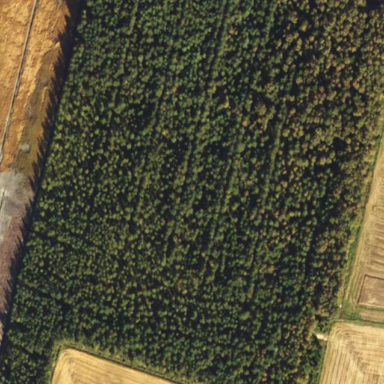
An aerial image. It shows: Forest area.